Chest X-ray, PA view. Patient: 51 years old, sex F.
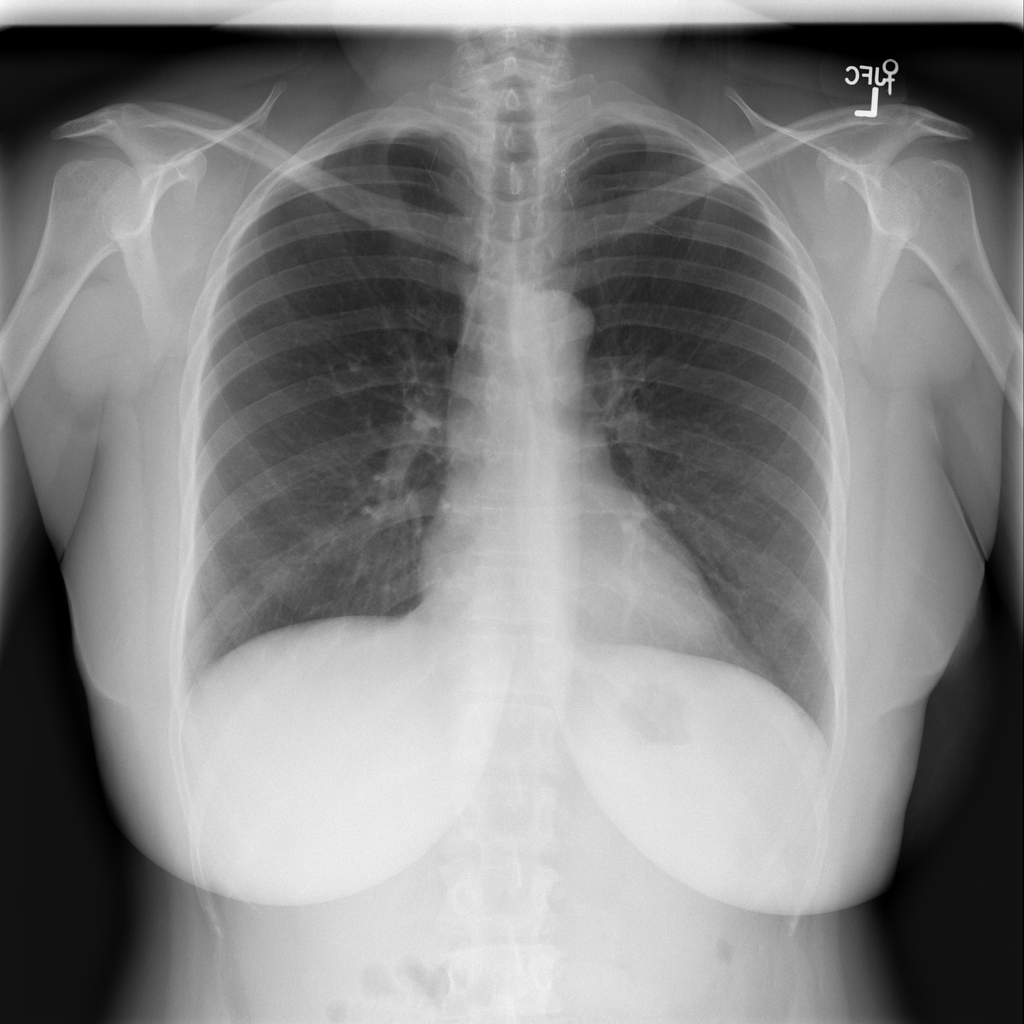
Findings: Pleural_Thickening